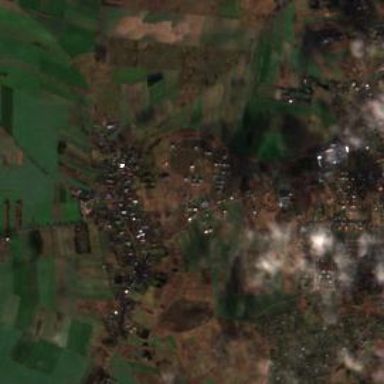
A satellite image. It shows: Village.